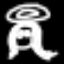
Label: angel